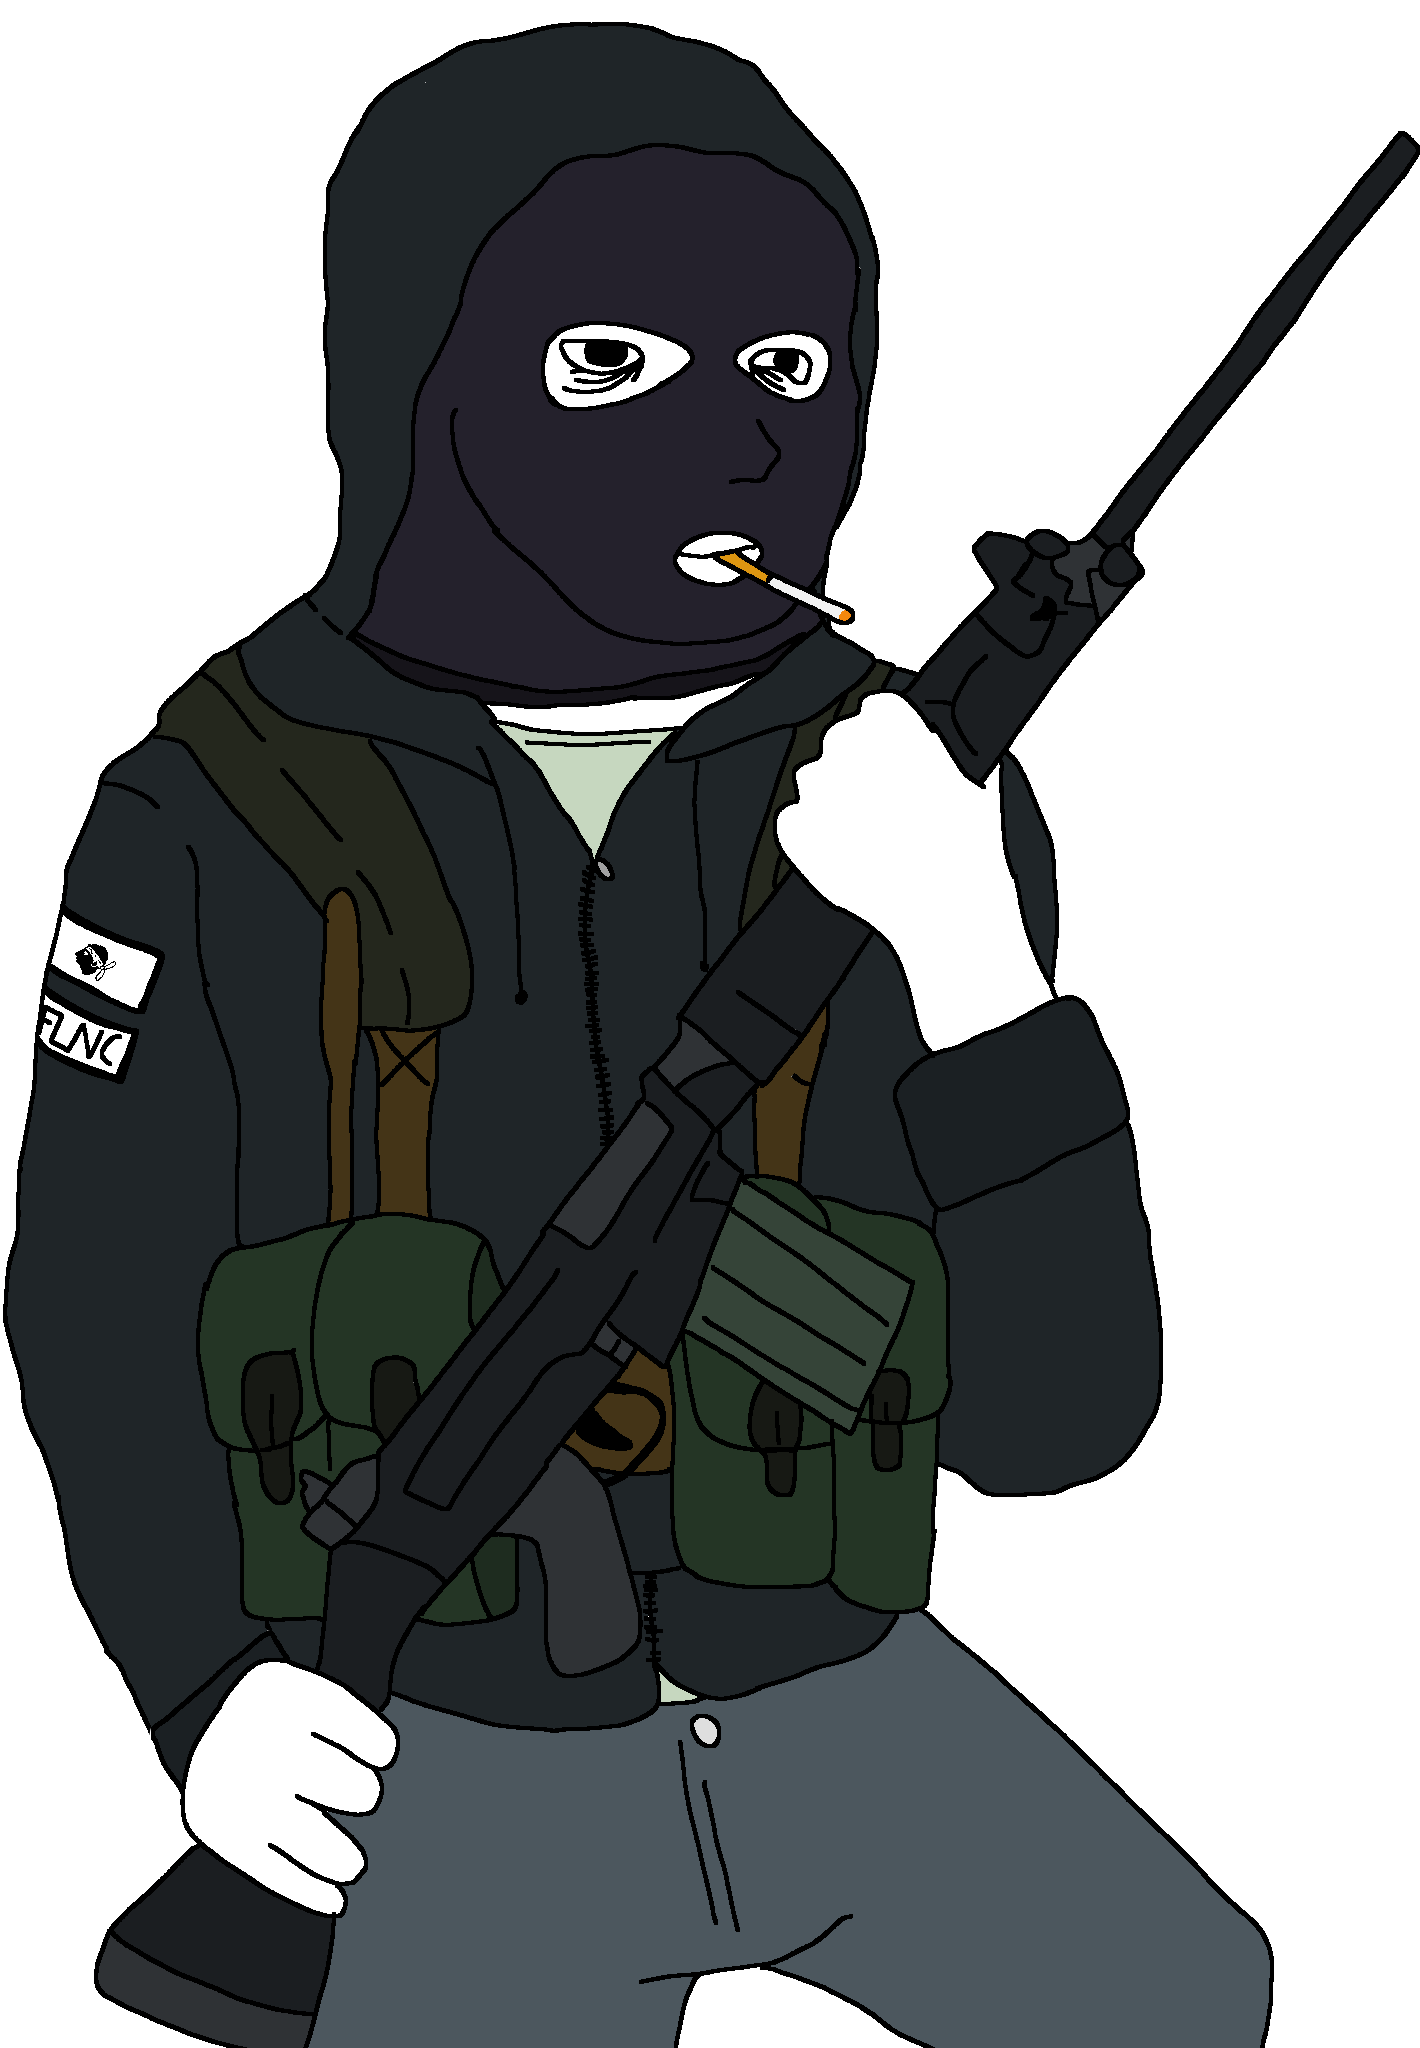
Label: 5_Doomer